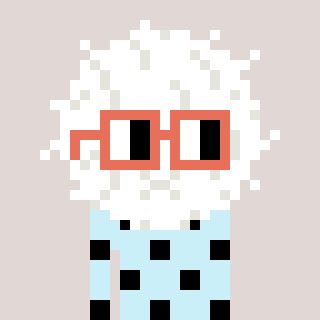
a pixel art character with square orange glasses, a cottonball-shaped head and a cold-colored body on a warm background